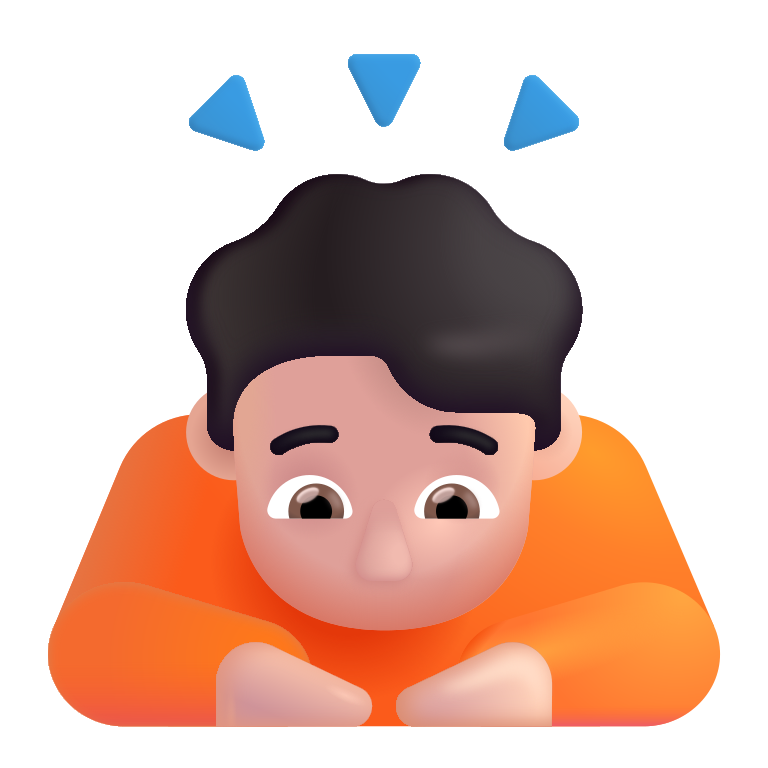
person bowing color light